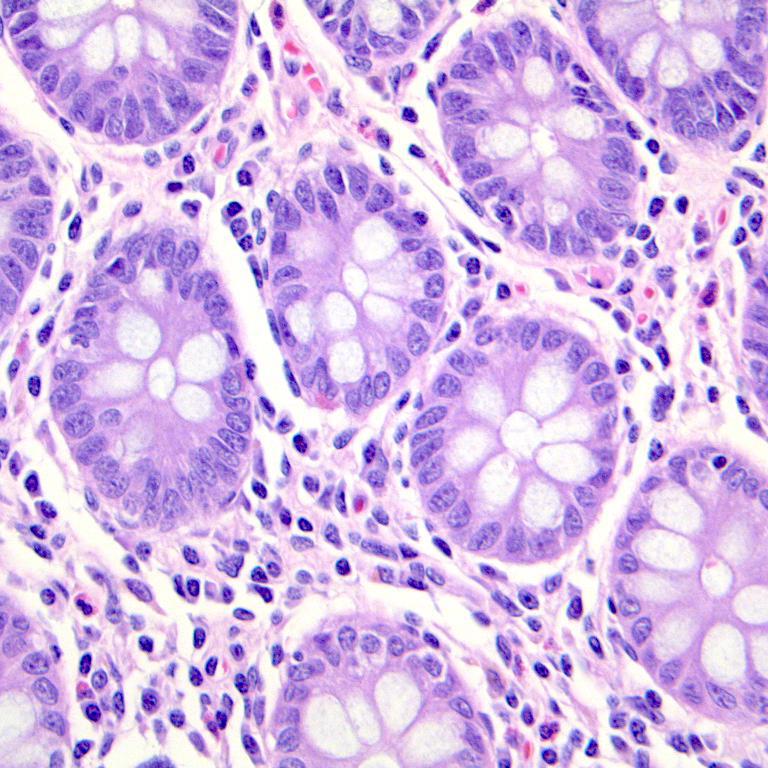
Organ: colon
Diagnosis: benign